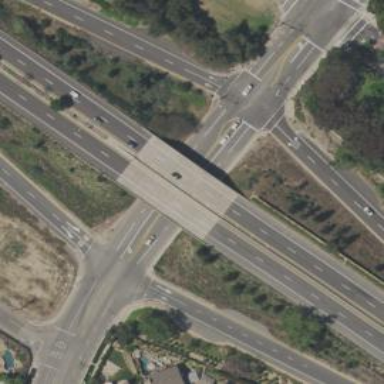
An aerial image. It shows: Bridge over trunk highway. It is part of motorroad and expressway.